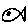
Label: fish